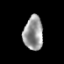
Tissue: prostate
Cell type: Epithelial cells
Senescence score: 0.2999
Nuclear area (px): 644
Mean DAPI intensity: 153.52